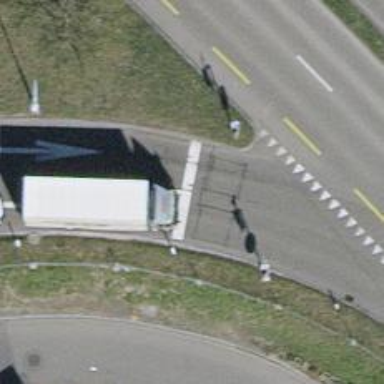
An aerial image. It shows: Road with traffic signals for signaling.